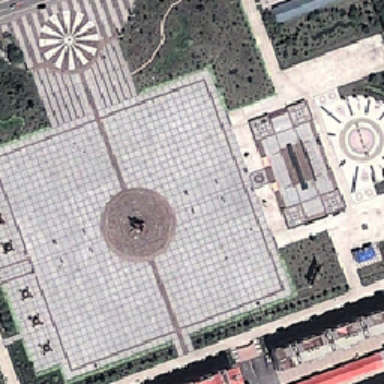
A big square is near the road .